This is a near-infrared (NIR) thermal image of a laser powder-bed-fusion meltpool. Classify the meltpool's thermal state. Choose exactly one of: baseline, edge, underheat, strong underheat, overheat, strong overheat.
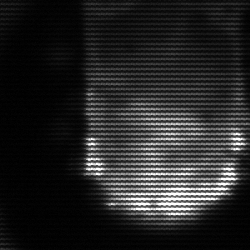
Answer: baseline